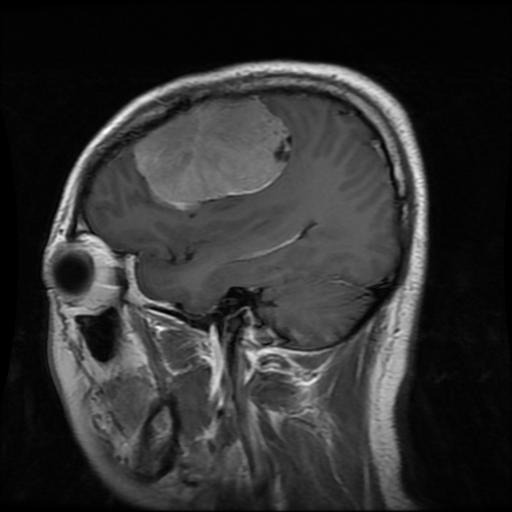
Label: meningioma